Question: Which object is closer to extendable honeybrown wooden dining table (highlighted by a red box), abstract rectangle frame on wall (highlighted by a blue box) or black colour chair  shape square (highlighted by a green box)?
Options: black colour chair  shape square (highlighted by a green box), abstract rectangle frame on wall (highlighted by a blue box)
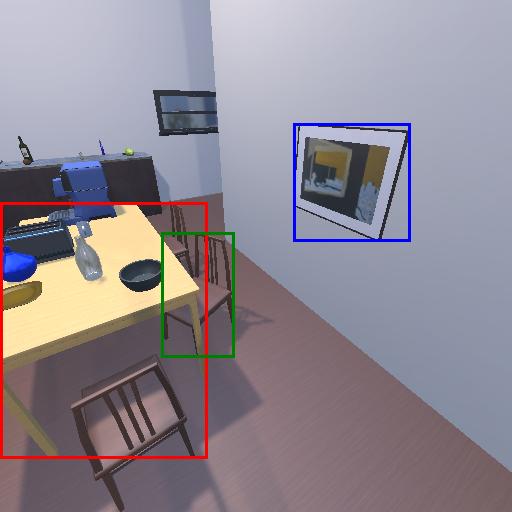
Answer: black colour chair  shape square (highlighted by a green box)